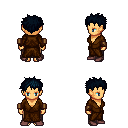
a pixel art fantasy rpg character, female body template, human, tanned skin, brown robe, robe skirt, raven bedhead hairstyle, leather bracers, maroon shoes, four views (front, back, left, right), 2x2 character sprite sheet, small pixel art, hard edges, no anti-aliasing